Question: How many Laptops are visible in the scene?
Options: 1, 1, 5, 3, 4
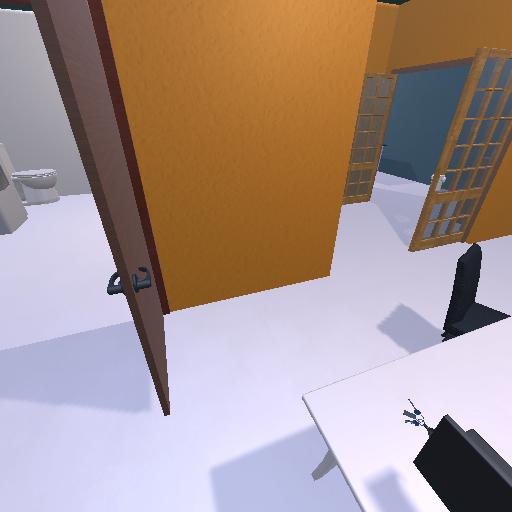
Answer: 1